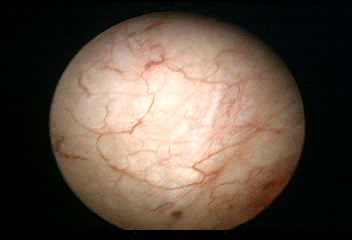
Modality: WLC
Class: Normal mucosa
Bladder cancer association: No